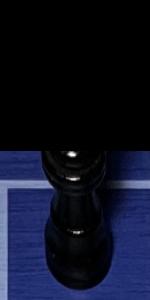
Label: Queen_Black